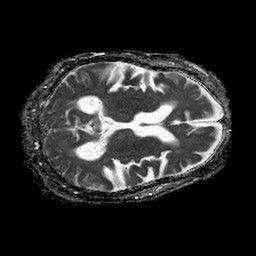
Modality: ADC
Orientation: axial
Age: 75
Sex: female
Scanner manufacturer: philips
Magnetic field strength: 1.5 T
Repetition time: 4.6 s
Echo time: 0.08631 s